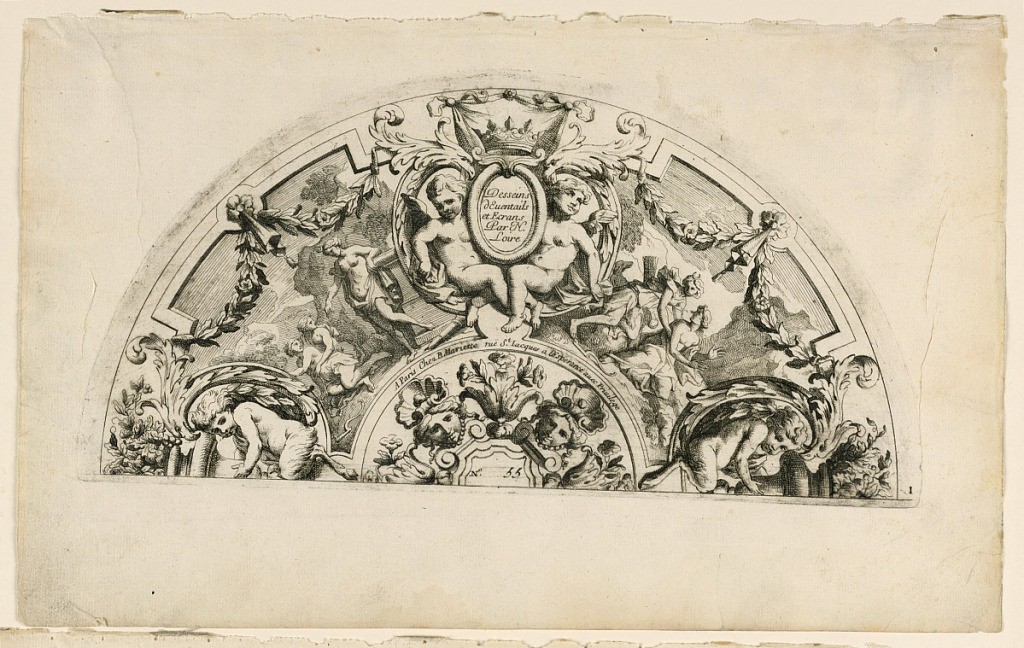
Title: Fan leaves, first half of the set "Desseins d'Eventails et Ecrans"
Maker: Nicolas Pierre Loir, French, 1624 - 1679
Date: ca. 1750
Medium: Etching, engraving on laid paper
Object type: Print
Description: Semicircular plates. Inscribed, in print, in cartouche held by two putti: Desseins / d'Eventails / et Ecrans / Par N. / Loire